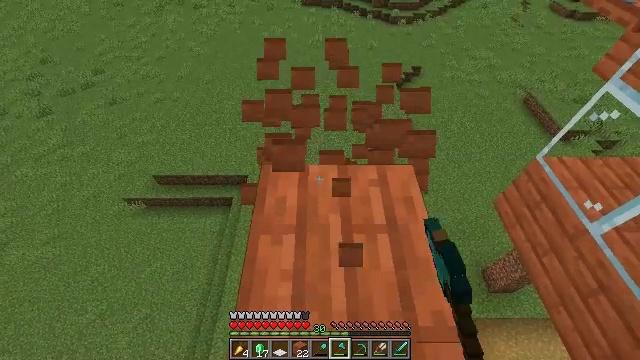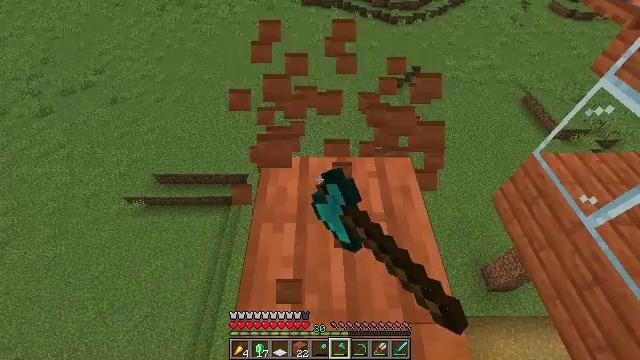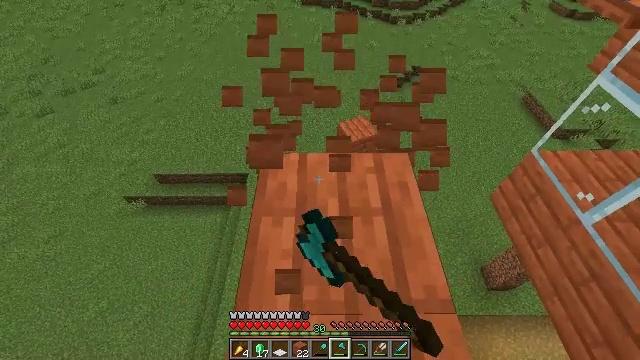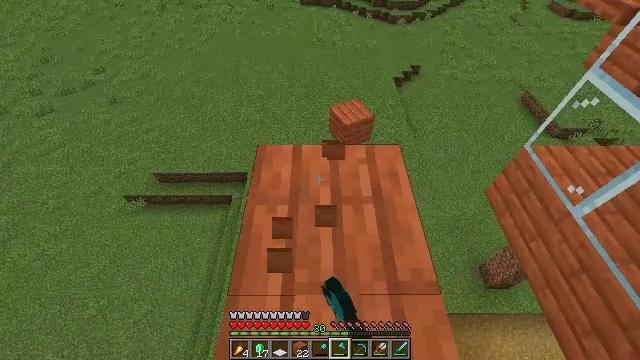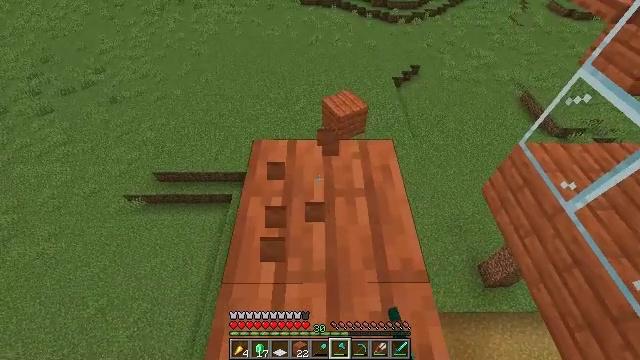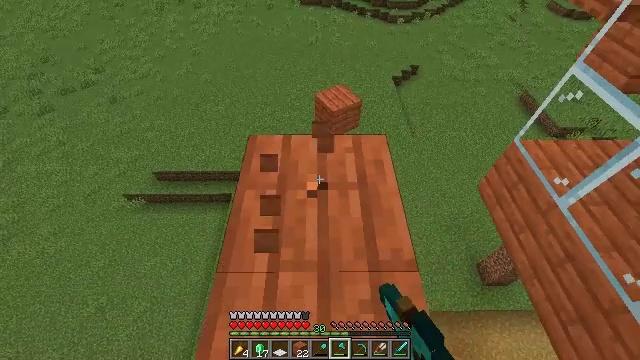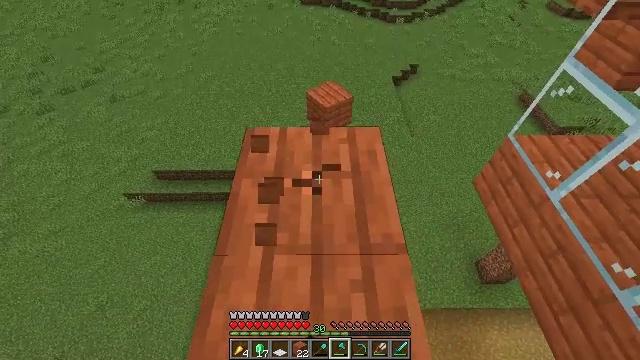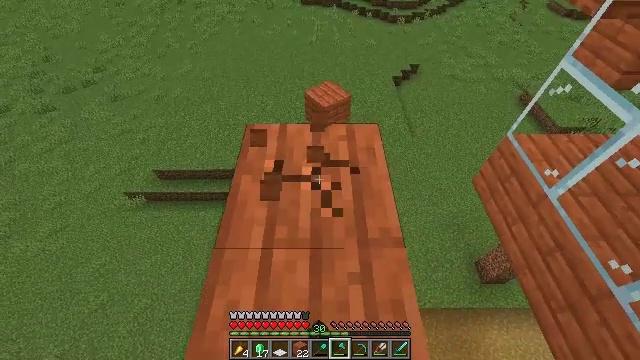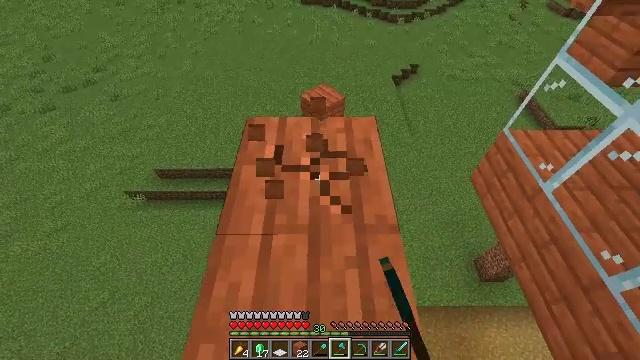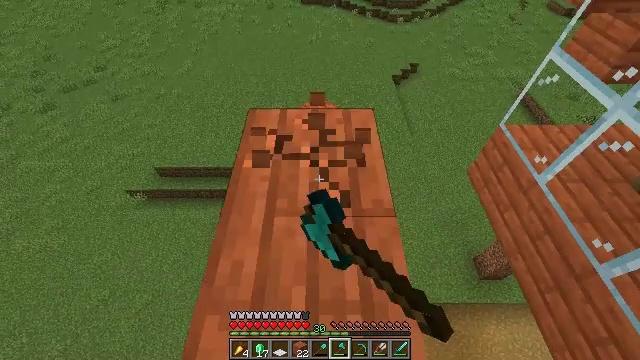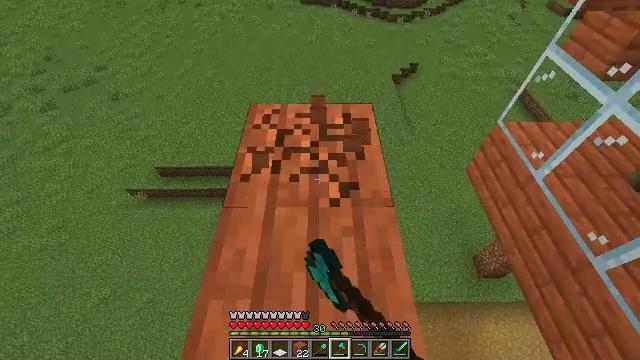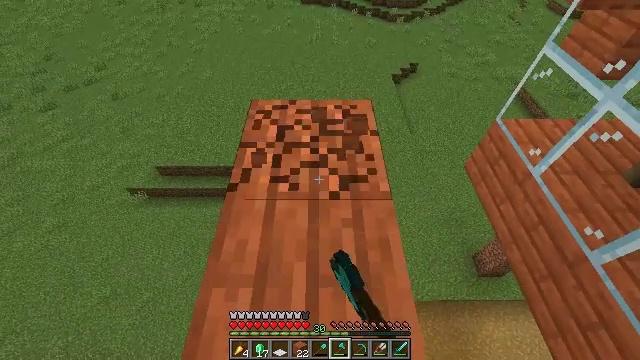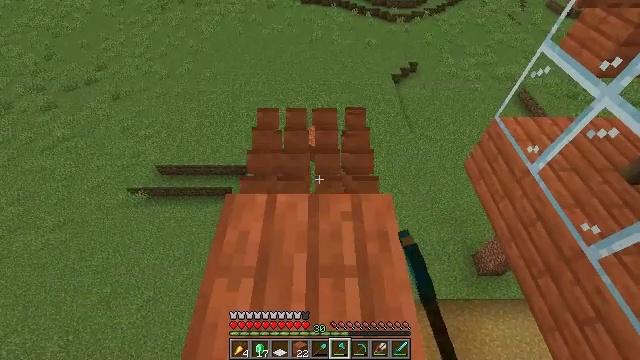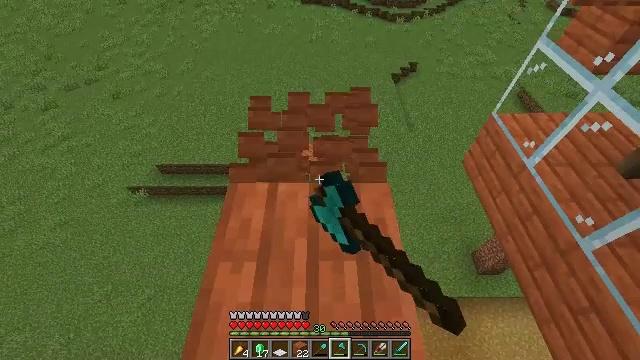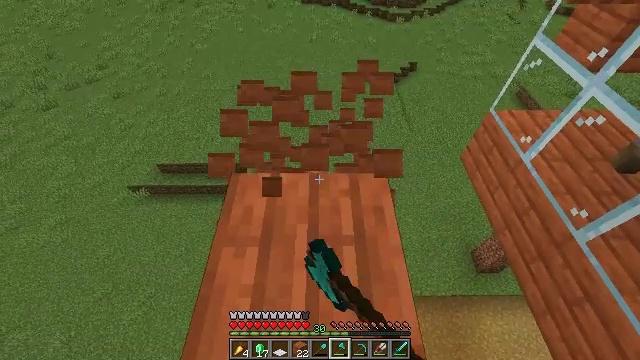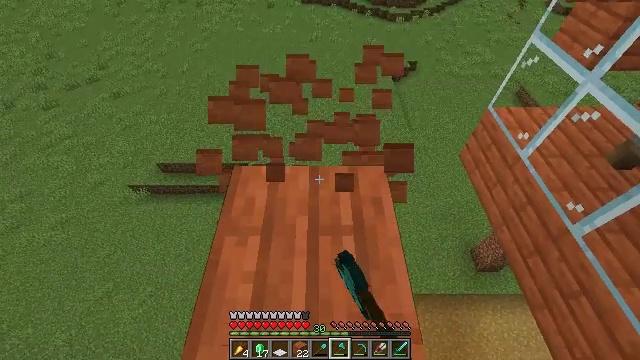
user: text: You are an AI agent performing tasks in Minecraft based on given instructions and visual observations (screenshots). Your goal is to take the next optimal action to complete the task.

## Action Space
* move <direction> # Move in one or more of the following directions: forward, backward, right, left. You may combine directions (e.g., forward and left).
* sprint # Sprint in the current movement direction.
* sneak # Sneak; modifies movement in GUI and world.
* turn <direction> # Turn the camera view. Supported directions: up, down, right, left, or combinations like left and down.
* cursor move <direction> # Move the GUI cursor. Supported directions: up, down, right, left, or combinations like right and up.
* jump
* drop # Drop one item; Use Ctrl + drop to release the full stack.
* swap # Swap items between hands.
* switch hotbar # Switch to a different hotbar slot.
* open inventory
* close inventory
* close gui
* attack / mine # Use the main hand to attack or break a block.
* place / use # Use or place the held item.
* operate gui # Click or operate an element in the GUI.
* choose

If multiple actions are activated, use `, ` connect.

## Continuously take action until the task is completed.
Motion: motion action
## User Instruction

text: Gather some acacia planks.
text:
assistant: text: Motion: move back, sneak, attack / mine
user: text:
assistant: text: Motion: move back and move right, sneak, attack / mine
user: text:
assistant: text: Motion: move back and move right, sneak, attack / mine
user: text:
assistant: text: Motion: move back and move right, sneak, attack / mine
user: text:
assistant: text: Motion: move back, sneak, attack / mine
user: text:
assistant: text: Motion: move back, sneak, attack / mine
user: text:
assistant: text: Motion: move back, sneak, attack / mine
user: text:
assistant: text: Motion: move back, sneak, attack / mine
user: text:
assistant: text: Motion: move back, sneak, attack / mine
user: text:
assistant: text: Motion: move back, sneak, attack / mine
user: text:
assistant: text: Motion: move back, sneak, attack / mine
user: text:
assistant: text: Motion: move back, sneak, attack / mine
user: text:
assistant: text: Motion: move back, sneak, attack / mine
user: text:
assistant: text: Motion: move back, sneak, attack / mine
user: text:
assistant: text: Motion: move back, sneak, attack / mine
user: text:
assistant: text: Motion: move back, sneak, attack / mine
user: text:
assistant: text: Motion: move back, sneak, attack / mine
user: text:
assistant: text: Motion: move back, sneak, attack / mine
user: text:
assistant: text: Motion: move back, sneak, attack / mine
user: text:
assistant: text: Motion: move back, sneak, attack / mine
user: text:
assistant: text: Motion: move back, sneak, attack / mine
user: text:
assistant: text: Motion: move back, sneak, attack / mine
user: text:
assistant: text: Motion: move back, sneak, attack / mine
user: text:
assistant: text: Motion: move back, sneak, attack / mine
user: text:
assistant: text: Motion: move back, sneak, attack / mine
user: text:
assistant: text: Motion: move back, sneak, attack / mine
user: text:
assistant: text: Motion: move back, sneak, attack / mine
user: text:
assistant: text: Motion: move back, sneak, attack / mine
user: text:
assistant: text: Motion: move back, sneak, attack / mine
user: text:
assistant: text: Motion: move back, sneak, attack / mine